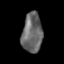
Tissue: skin
Cell type: Epithelial cells
Senescence score: 0.2831
Nuclear area (px): 785
Mean DAPI intensity: 104.073